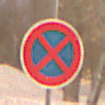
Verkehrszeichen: AbsolutesHalteverbot
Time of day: Night
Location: Outdoor (Urban)
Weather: Overcast
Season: Winter
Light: Artificial